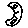
Label: moon